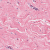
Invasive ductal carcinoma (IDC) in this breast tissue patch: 0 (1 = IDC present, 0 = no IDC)